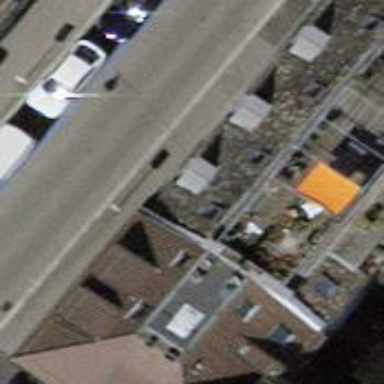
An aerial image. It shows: Motorcycle shop.